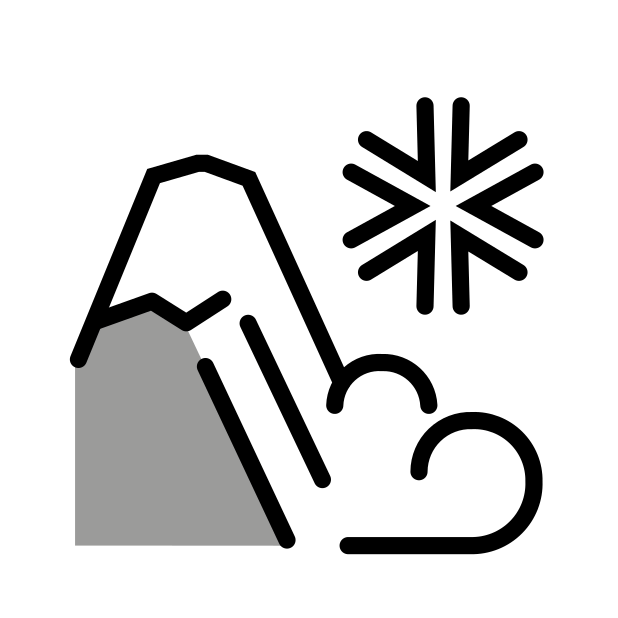
avalanche